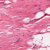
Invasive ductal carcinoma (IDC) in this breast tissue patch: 0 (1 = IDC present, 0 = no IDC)